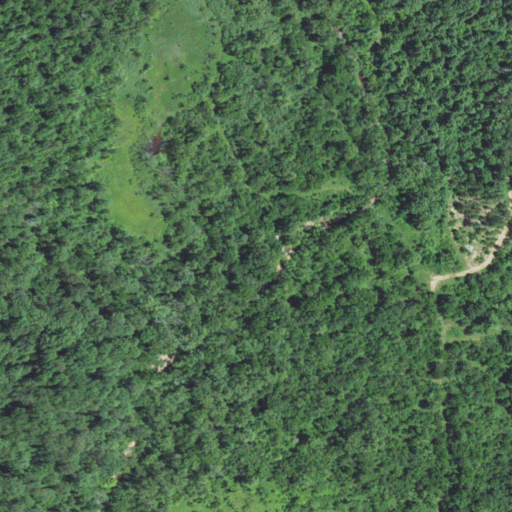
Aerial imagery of valley in Missouri named Orchard Mill Hollow containing deciduous forest and pasture